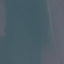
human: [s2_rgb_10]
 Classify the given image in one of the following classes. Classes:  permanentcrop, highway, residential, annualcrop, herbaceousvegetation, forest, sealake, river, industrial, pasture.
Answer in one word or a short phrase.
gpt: SeaLake